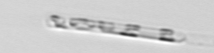
Label: Dactyliosolen_fragilissimus